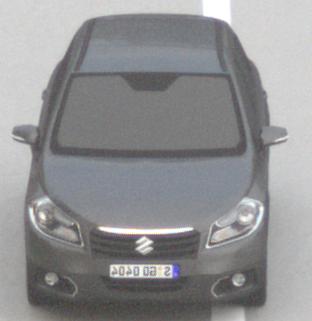
Make: Suzuki
Model: SX4 S-Cross 1.6
Detailed model: SX4 (II) S-Cross
Model produced from: 2013/10
Model produced until: 2015/08
Doors: 5
Color: gray
Road condition: dry road
Daytime: morning or afternoon
Contrast: low contrast